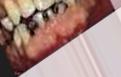
Condition: Caries